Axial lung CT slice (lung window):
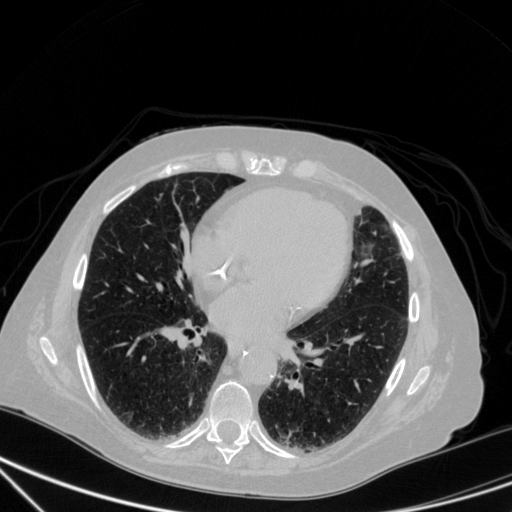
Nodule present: no